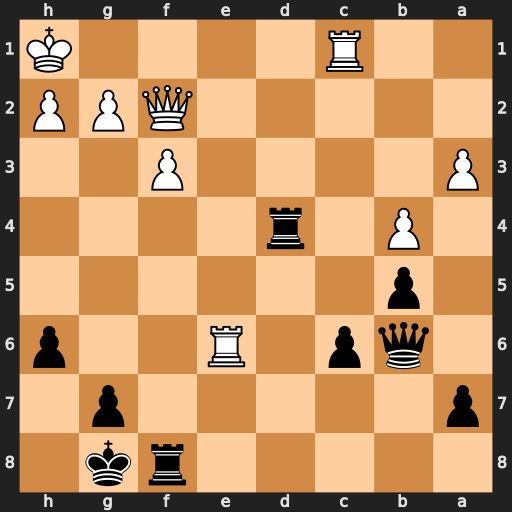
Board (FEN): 5rk1/p5p1/1qp1R2p/1p6/1P1r4/P4P2/5QPP/2R4K
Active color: b
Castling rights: -
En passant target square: -
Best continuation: Rd1+ Qf1 Rxf1+